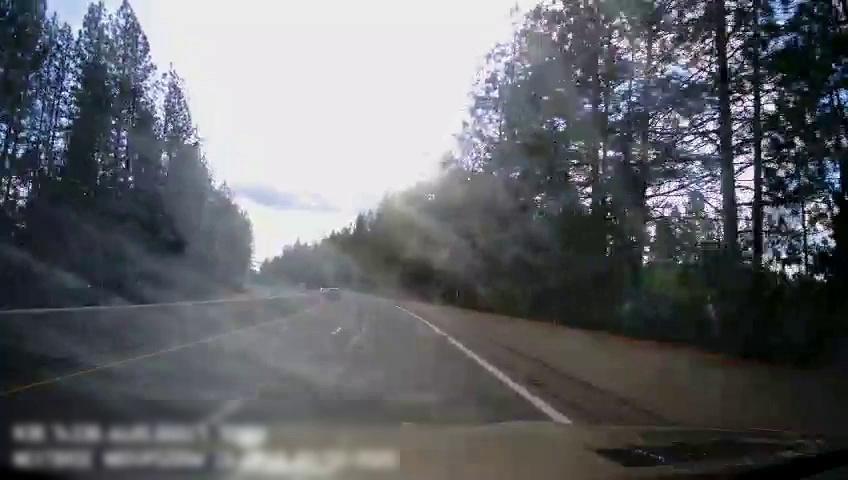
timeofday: Day
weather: Sunny
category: Drivable Space
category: Vehicles | SUV
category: Lanes | Alternate Lane
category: Lanes | Current Lane
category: Lanes | Alternate Lane